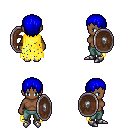
a pixel art fantasy rpg character, female body template, human, dark skin, yellow tattered cape, teal pants, blue plain hairstyle, metal boots, shield, four views (front, back, left, right), 2x2 character sprite sheet, small pixel art, hard edges, no anti-aliasing